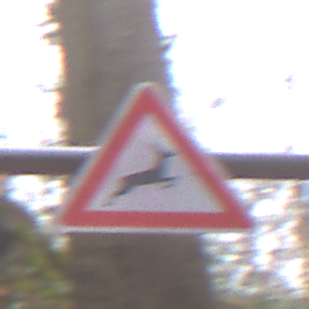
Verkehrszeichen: WildwechselLinks
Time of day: Midday
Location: Outdoor (Nature)
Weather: Overcast
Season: Autumn
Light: Natural